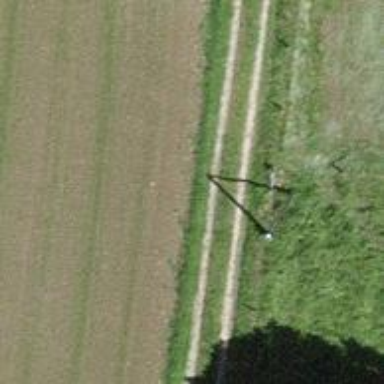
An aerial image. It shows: Power pole.